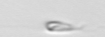
Label: flagellate_morphotype3